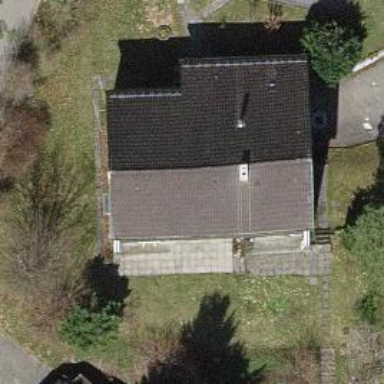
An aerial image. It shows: Simple and straightforward house.